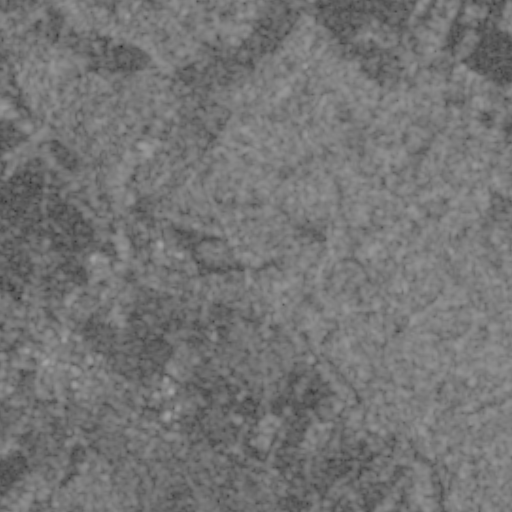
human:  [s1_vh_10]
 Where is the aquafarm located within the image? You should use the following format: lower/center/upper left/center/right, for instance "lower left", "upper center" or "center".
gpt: The aquafarm is located in the upper left of the image.
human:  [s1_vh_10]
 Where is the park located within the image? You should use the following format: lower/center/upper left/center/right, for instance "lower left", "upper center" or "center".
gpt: The park is located in the lower left of the image.
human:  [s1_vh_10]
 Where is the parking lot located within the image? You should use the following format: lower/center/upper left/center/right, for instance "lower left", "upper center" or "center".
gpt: The parking lot is located in the lower left of the image.
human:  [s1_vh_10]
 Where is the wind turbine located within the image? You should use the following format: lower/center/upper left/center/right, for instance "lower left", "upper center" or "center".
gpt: The wind turbine is located in the center of the image.
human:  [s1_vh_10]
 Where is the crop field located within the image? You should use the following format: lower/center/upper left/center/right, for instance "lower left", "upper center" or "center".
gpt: There is no crop field in the image.

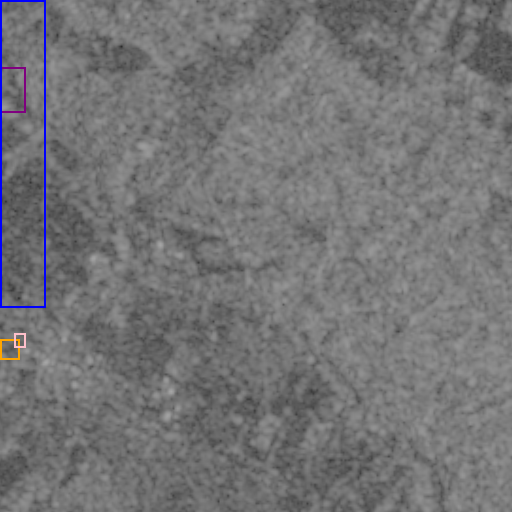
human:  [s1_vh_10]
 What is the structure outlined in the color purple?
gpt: The structure outlined in purple is an aquafarm.
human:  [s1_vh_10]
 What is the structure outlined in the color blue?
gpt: The structure outlined in blue is a crop field.
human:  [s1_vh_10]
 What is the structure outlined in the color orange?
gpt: The structure outlined in orange is a park.
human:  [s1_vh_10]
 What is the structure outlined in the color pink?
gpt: The structure outlined in pink is a parking lot.
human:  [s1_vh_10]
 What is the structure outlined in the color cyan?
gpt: There is no cyan outline.